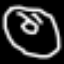
Label: donut